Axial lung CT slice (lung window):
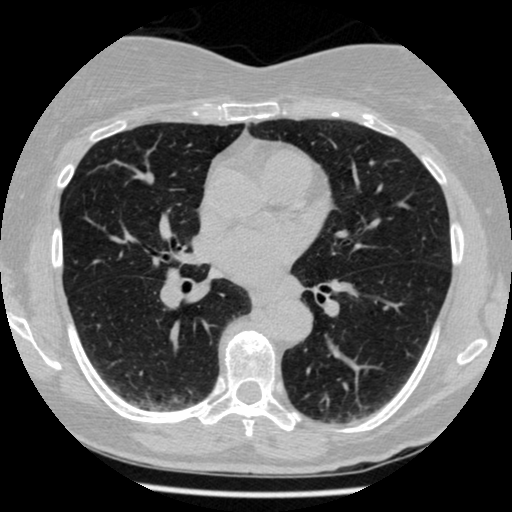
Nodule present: no